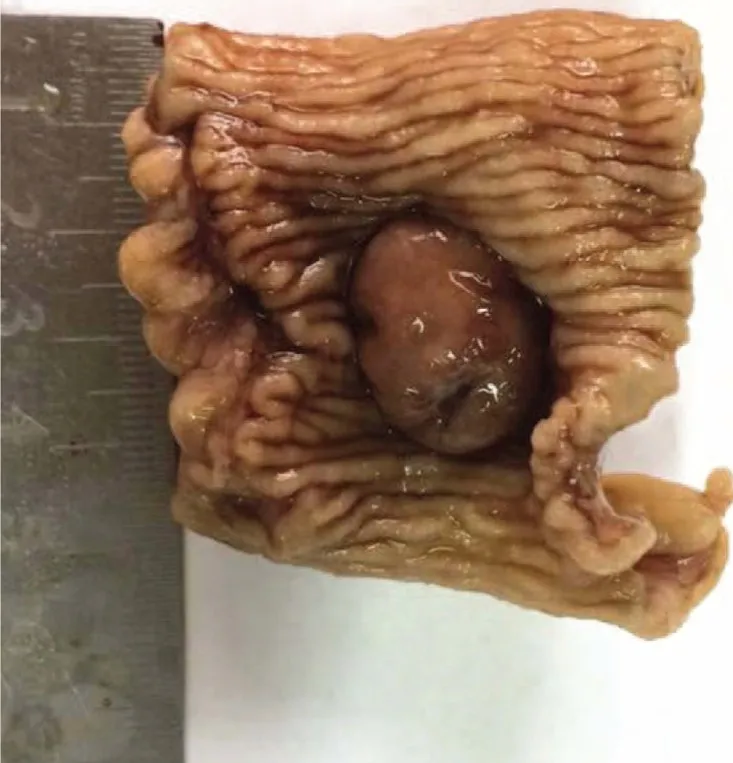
Macroscopically, most of the mucosa in the polyp was similar to the mucosa of the stomach.
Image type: pathology (h&e)